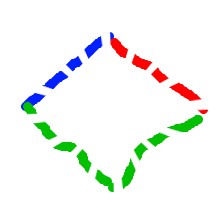
Shape: rhombus